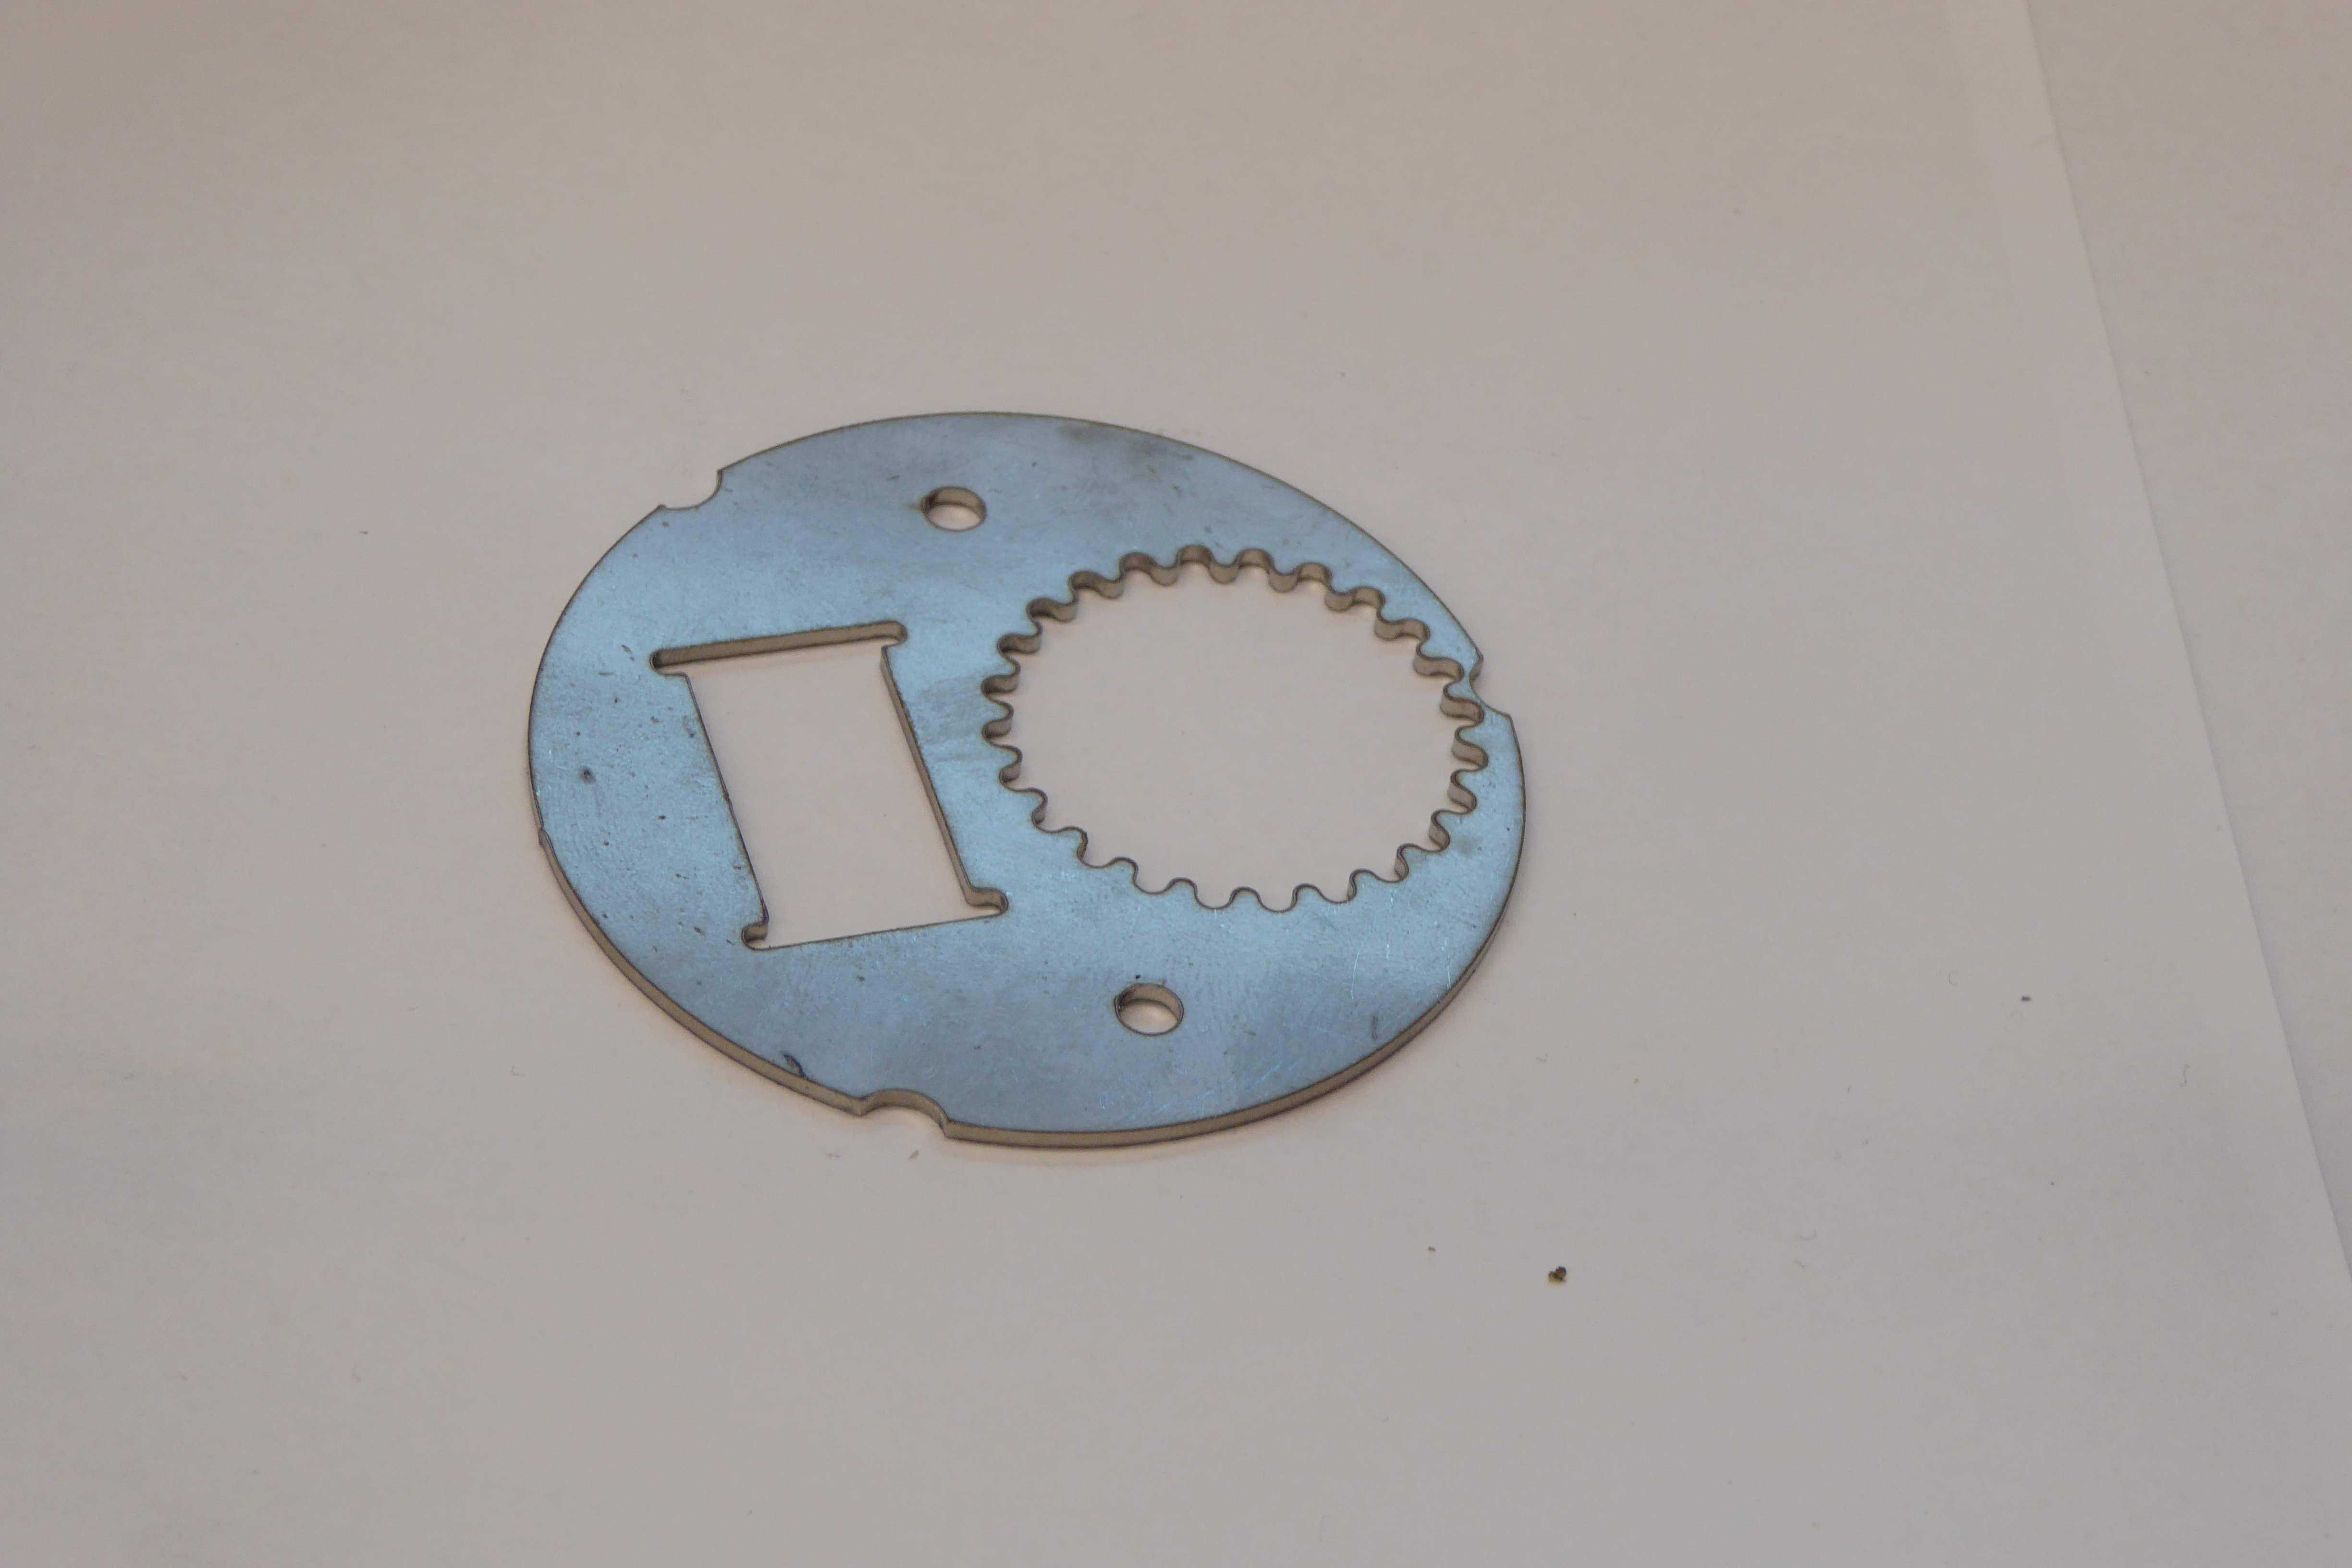
Label: Bottle Opener - Inlay